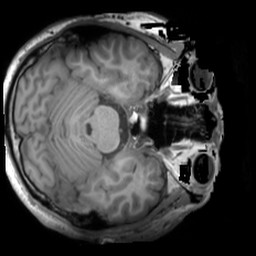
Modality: T1w
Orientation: axial
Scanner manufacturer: siemens
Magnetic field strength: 3 T
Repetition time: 1.9 s
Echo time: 0.00267 s